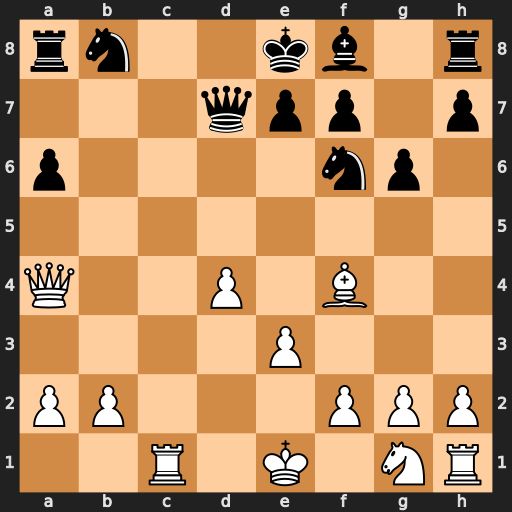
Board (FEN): rn2kb1r/3qpp1p/p4np1/8/Q2P1B2/4P3/PP3PPP/2R1K1NR
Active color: w
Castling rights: Kkq
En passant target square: -
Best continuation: Rc8#